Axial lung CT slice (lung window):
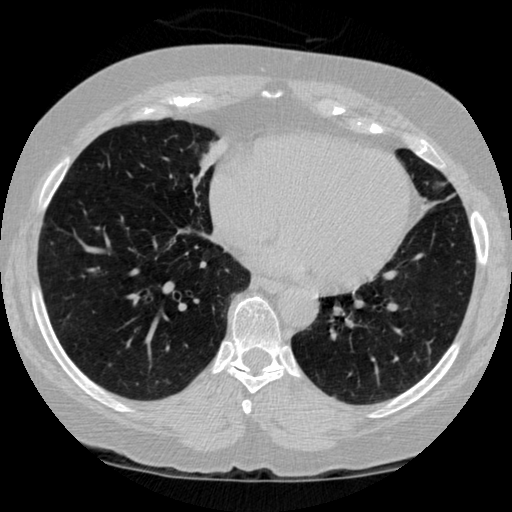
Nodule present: no